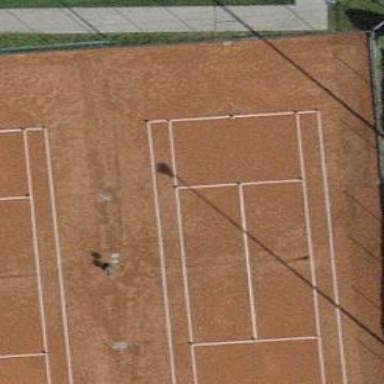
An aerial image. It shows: Clay tennis court on the leisure land pitch.